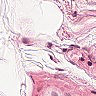
Metastatic tissue present: no